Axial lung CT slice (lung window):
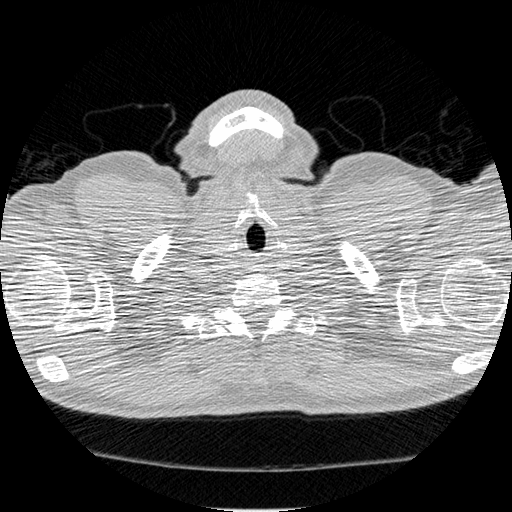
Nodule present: no